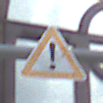
Verkehrszeichen: Gefahrenstelle
Umgebung: Outdoor, Urban
Tageszeit: MorningAfternoon
Wetter: Overcast
Licht: Natural
Jahreszeit: NotSpecified
Kontrast: LowContrast